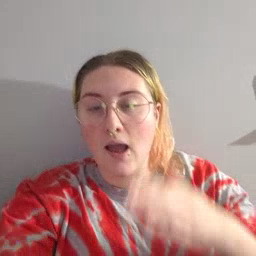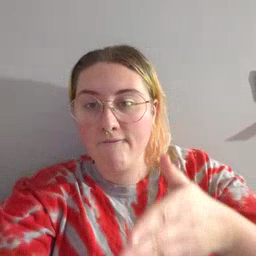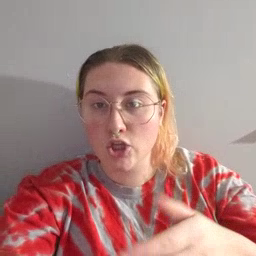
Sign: after